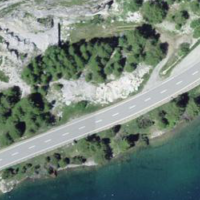
EUNIS habitat code: 14
Species observed at this site:
Cicerbita alpina
Crepis pyrenaica
Cryptogramma crispa